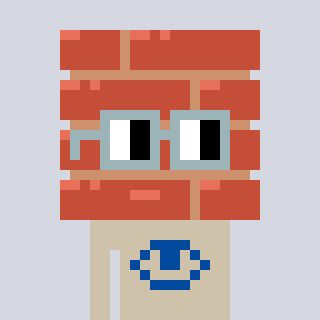
a pixel art character with square dark gray glasses, a wall-shaped head and a bege-colored body on a cool background